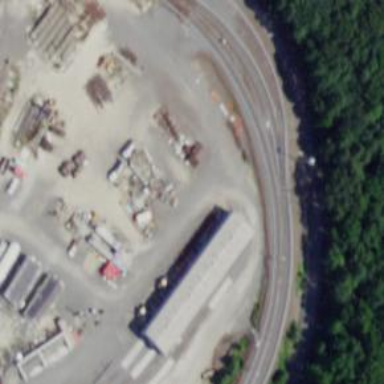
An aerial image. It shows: Building passage tunnel electrified for rail service in yard.